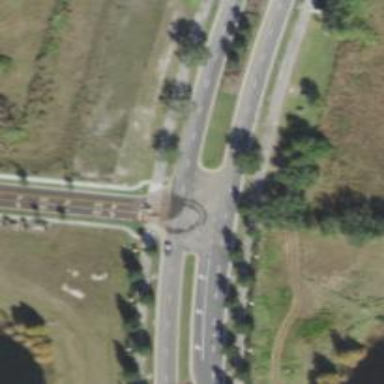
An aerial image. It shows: Marked crossing on cycleway.